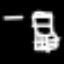
Label: chair